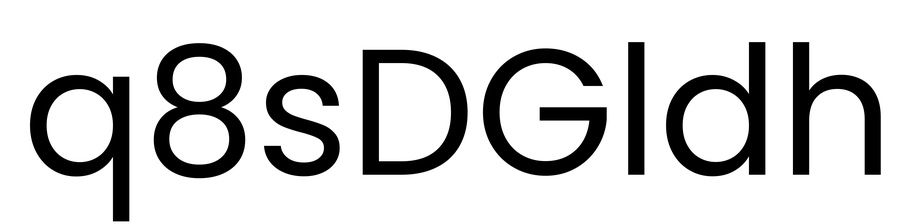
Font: Poppins-Regular